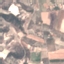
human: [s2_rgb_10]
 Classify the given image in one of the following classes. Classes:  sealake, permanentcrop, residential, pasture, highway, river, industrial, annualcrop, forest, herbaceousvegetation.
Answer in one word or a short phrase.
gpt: PermanentCrop